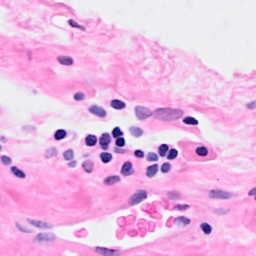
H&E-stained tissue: Breast